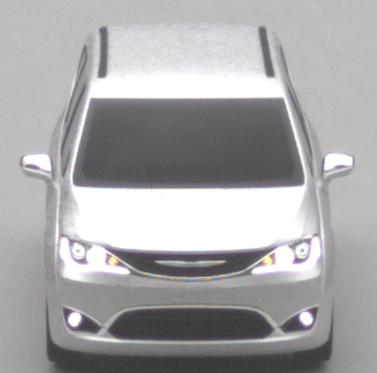
Make: Chrysler
Model: Pacifica
Detailed model: -
Model produced from: 2016
Model produced until: 2020
Doors: 5
Color: white
Road condition: dry road
Daytime: morning or afternoon
Contrast: low contrast